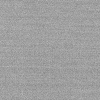
Atmospheric dust classification: dusty